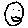
Label: smiley face